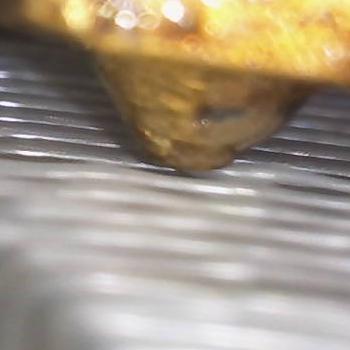
Flow rate: 48%